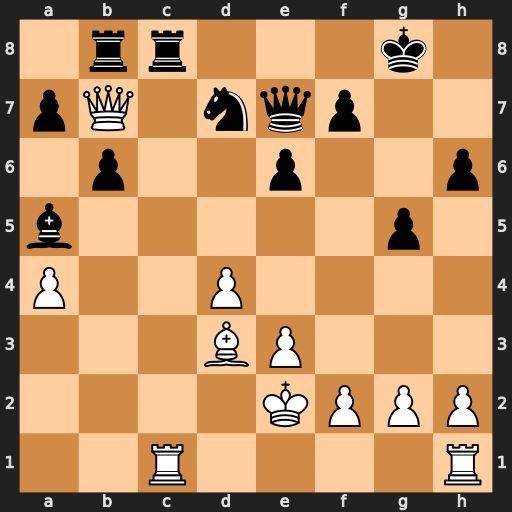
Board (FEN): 1rr3k1/pQ1nqp2/1p2p2p/b5p1/P2P4/3BP3/4KPPP/2R4R
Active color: w
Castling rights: -
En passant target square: -
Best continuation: Rxc8+ Rxc8 Qxc8+